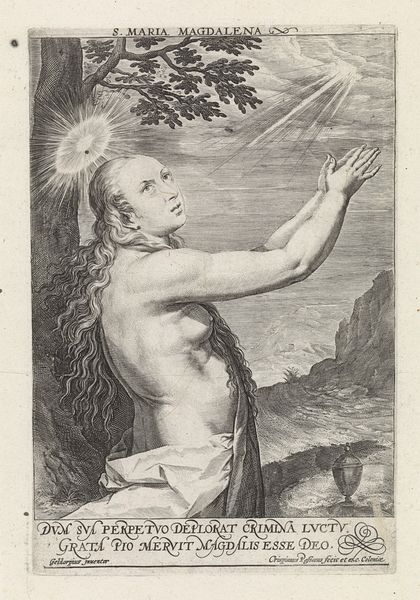
Titel: De boetvaardige Maria Magdalena
Künstler: Crispijn van de (I) Passe
Standort: Amsterdam
Institution: Rijksmuseum
Schlagwörter: baum, berg, blätter, gott, himmel, nackt, äste, frau, hände, ast, sonne, haare, schrift, graphik, strahlen, druck, schwarz weiß, stich, kupfer, buchstaben, offenbarung, strahl, beten, heiligenschein, erhoben, erscheinung, heilige, erleuchtung, magdalena, urne, heiliger geist, drick